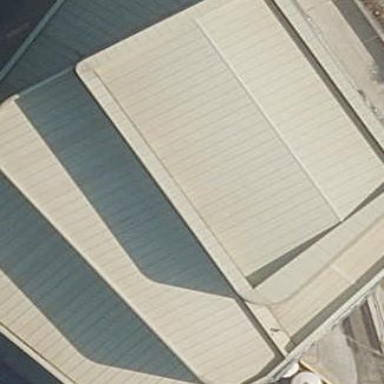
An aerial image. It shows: Industrial building.